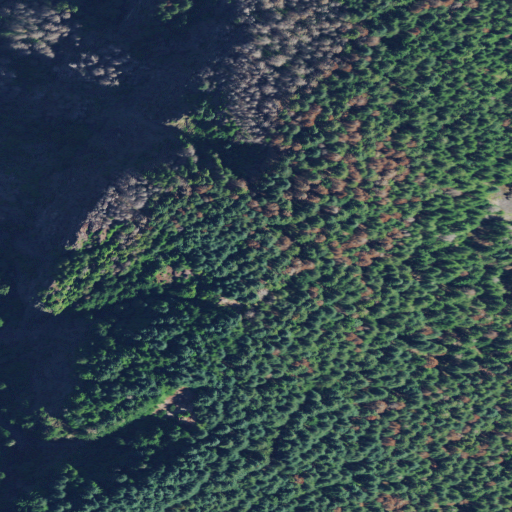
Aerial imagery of mountain in Oregon named Nesmith Point containing evergreen forest, shrub, and grassland